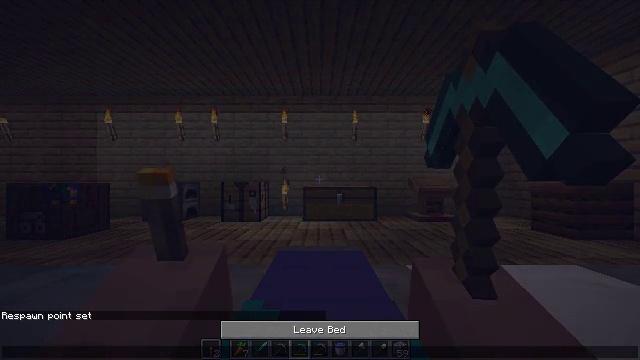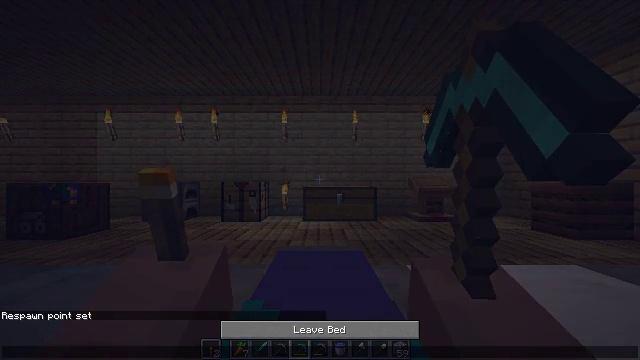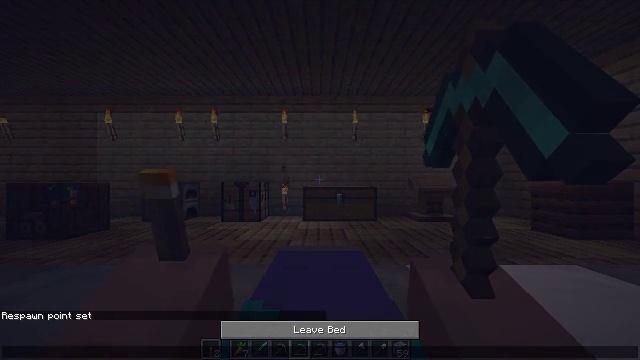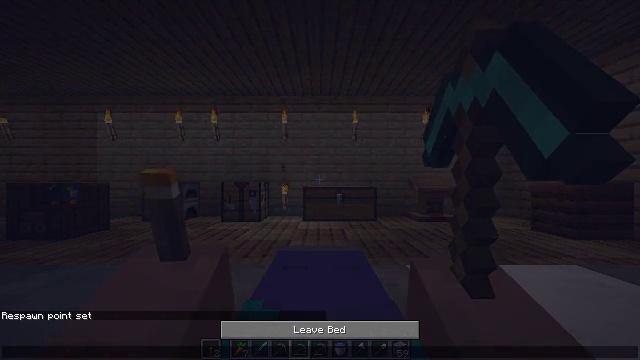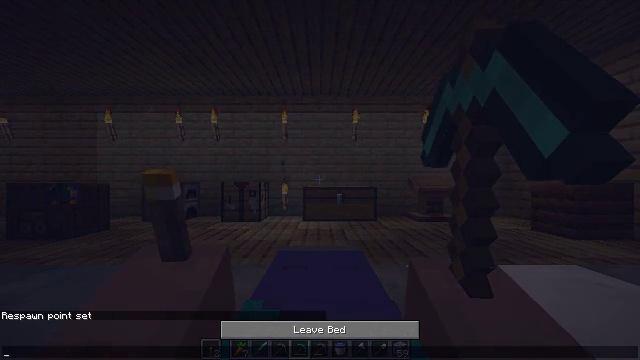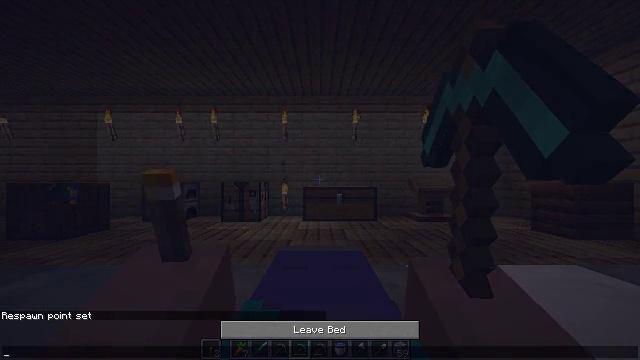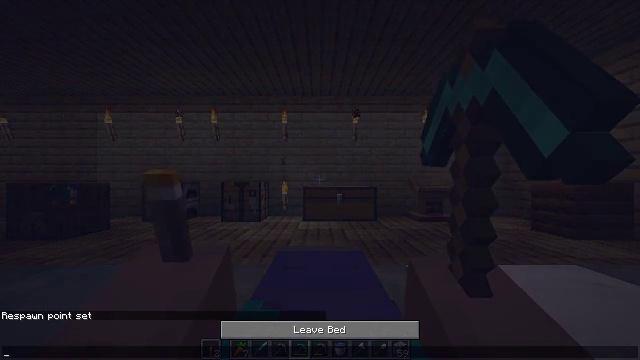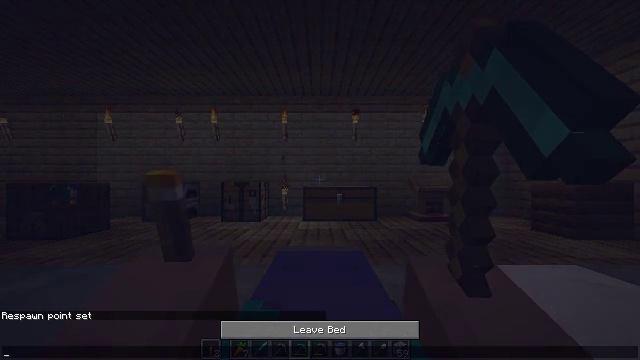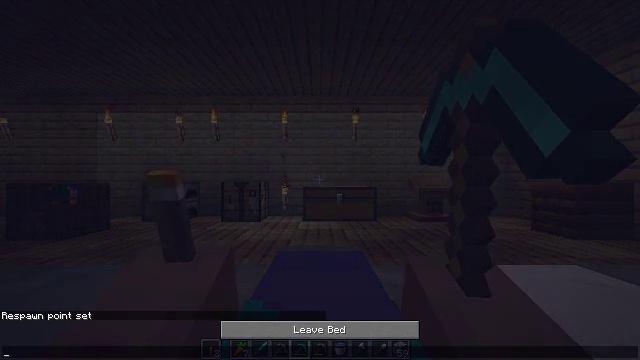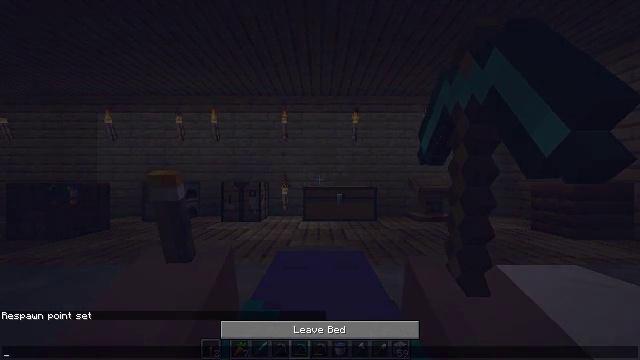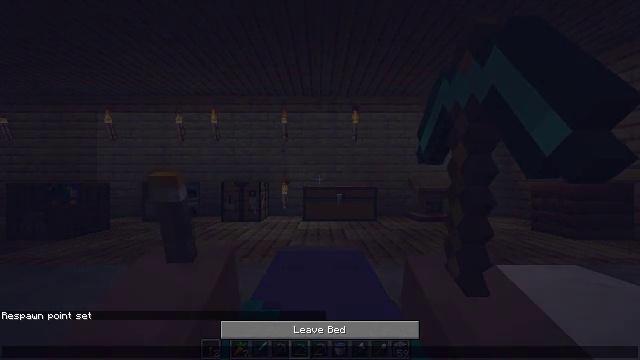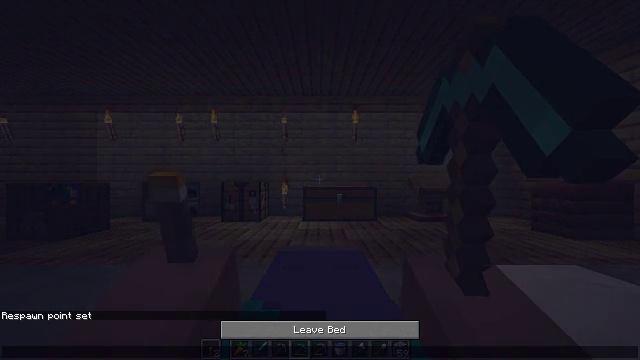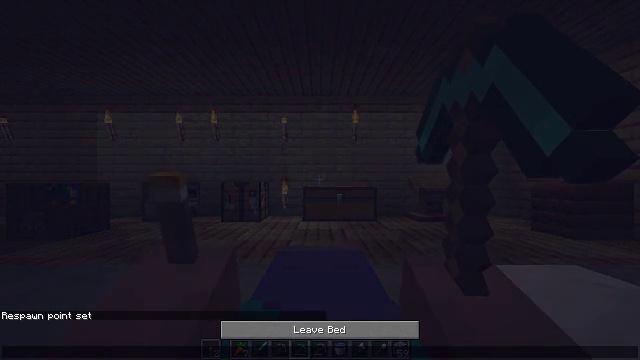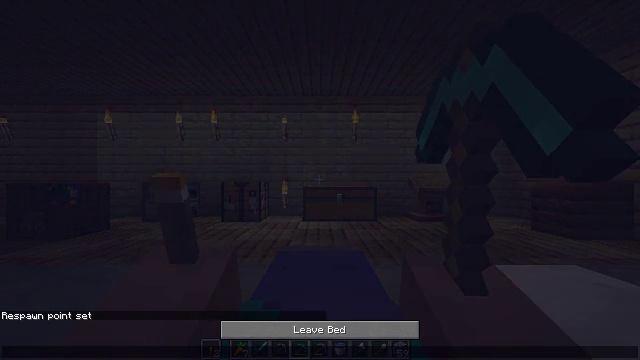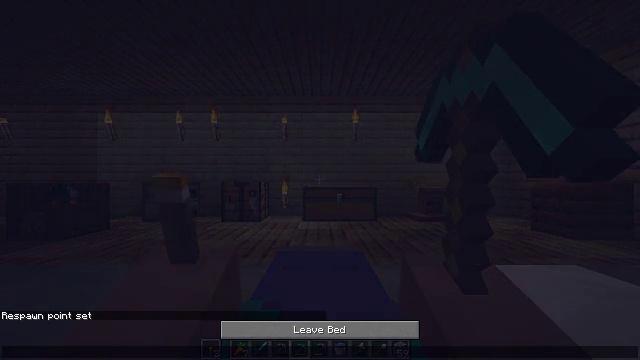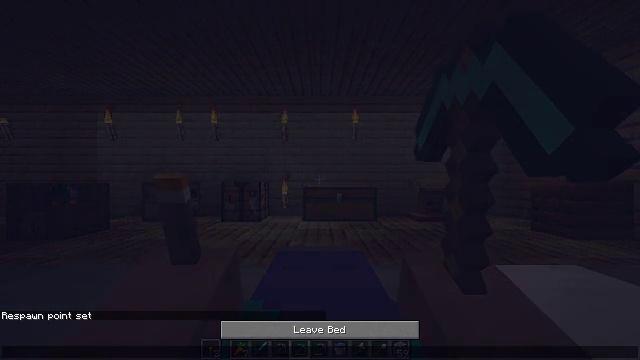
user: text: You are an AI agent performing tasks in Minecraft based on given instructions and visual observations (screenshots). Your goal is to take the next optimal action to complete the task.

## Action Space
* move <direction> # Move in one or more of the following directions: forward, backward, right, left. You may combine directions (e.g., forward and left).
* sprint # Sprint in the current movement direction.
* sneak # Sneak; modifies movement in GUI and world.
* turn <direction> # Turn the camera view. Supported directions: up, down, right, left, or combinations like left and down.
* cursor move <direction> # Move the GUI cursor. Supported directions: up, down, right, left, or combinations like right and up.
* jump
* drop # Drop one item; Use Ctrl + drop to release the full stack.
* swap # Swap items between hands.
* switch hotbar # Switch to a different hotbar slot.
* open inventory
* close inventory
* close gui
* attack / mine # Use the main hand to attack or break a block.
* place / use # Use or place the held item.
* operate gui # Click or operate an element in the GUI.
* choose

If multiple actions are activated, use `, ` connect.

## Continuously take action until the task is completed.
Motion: motion action
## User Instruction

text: Collect the oak planks from the structure.
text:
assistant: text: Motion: no_op
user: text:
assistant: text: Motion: no_op
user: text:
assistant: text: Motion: no_op
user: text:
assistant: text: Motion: no_op
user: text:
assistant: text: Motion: no_op
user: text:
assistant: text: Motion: no_op
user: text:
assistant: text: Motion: no_op
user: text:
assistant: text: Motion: no_op
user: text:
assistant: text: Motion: no_op
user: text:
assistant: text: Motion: no_op
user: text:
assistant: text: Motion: no_op
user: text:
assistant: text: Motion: no_op
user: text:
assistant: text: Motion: no_op
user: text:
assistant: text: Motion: no_op
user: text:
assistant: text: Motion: no_op
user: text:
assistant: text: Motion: no_op
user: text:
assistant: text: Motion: no_op
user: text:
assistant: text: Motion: no_op
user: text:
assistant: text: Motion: no_op
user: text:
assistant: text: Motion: no_op
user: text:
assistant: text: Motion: no_op
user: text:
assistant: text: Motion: close gui
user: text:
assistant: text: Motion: no_op
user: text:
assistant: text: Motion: no_op
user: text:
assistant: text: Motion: no_op
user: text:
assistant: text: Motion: no_op
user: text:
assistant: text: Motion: no_op
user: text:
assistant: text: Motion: no_op
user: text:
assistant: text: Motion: no_op
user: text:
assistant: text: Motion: no_op